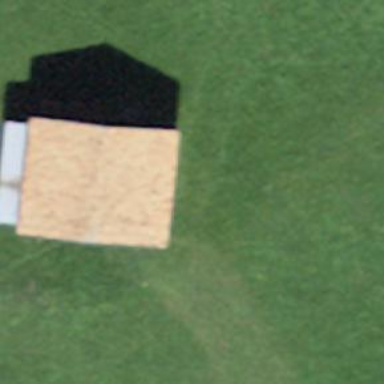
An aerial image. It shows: Rural barn.